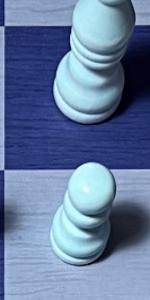
Label: Pawn_White